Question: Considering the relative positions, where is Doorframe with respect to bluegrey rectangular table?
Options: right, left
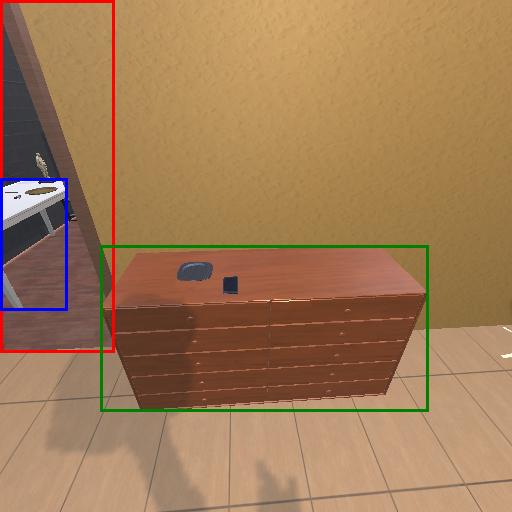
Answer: right